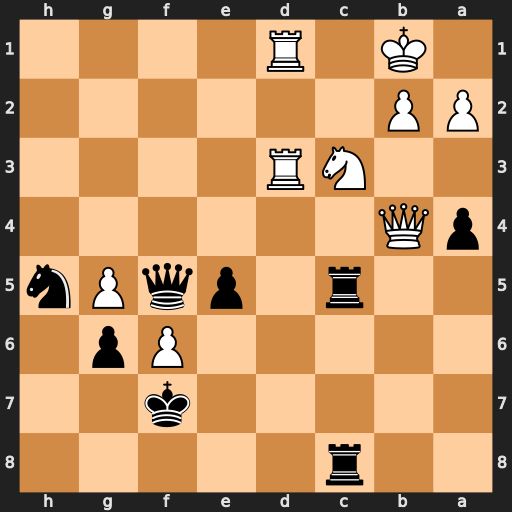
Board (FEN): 2r5/5k2/5Pp1/2r1pqPn/pQ6/2NR4/PP6/1K1R4
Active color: b
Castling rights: -
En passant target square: -
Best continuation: Nf4 Qxa4 Nxd3